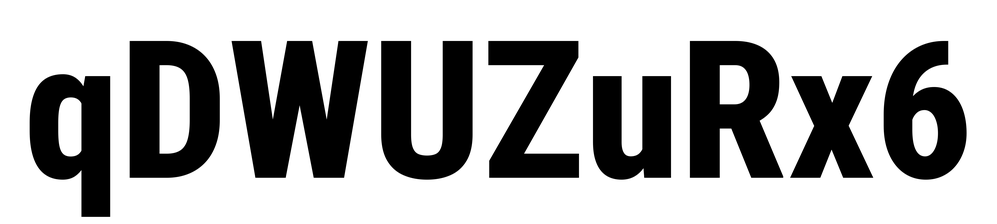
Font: Roboto_Condensed_ExtraBold